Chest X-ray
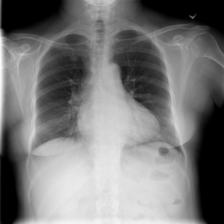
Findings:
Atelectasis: negative
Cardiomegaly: positive
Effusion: negative
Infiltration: negative
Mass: negative
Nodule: negative
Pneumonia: negative
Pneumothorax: negative
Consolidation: negative
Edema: negative
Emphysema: negative
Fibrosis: negative
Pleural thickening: negative
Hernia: negative